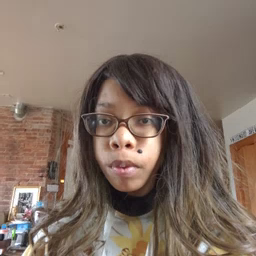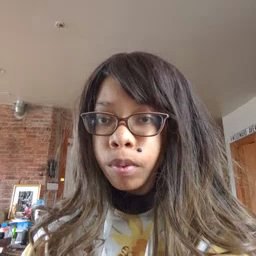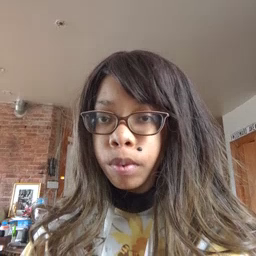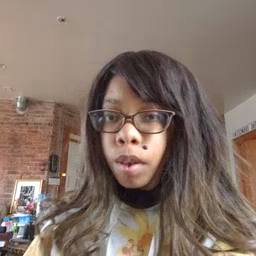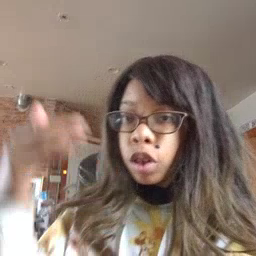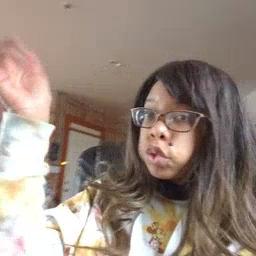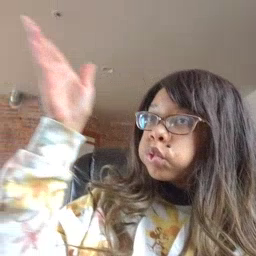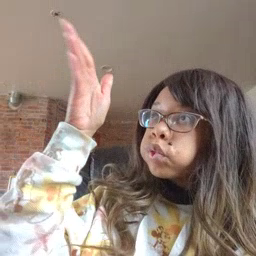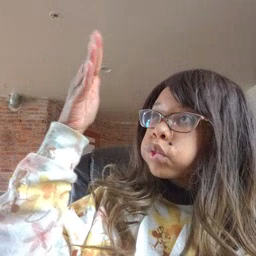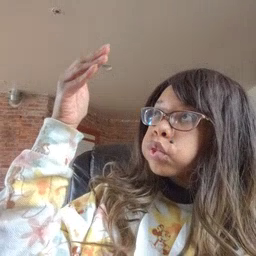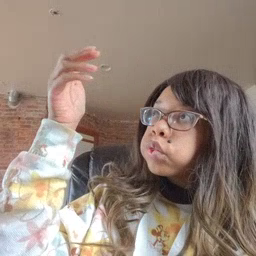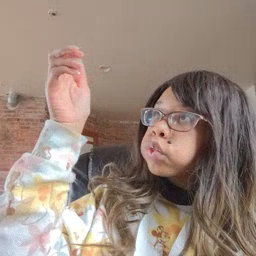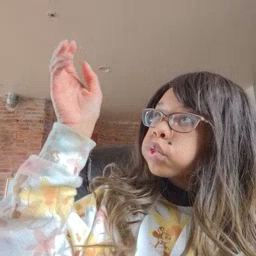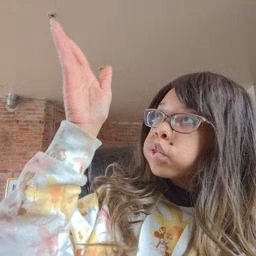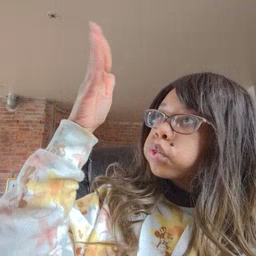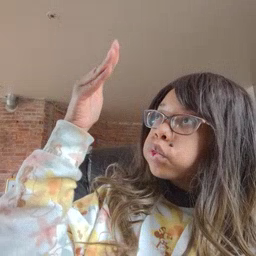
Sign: flag